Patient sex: M
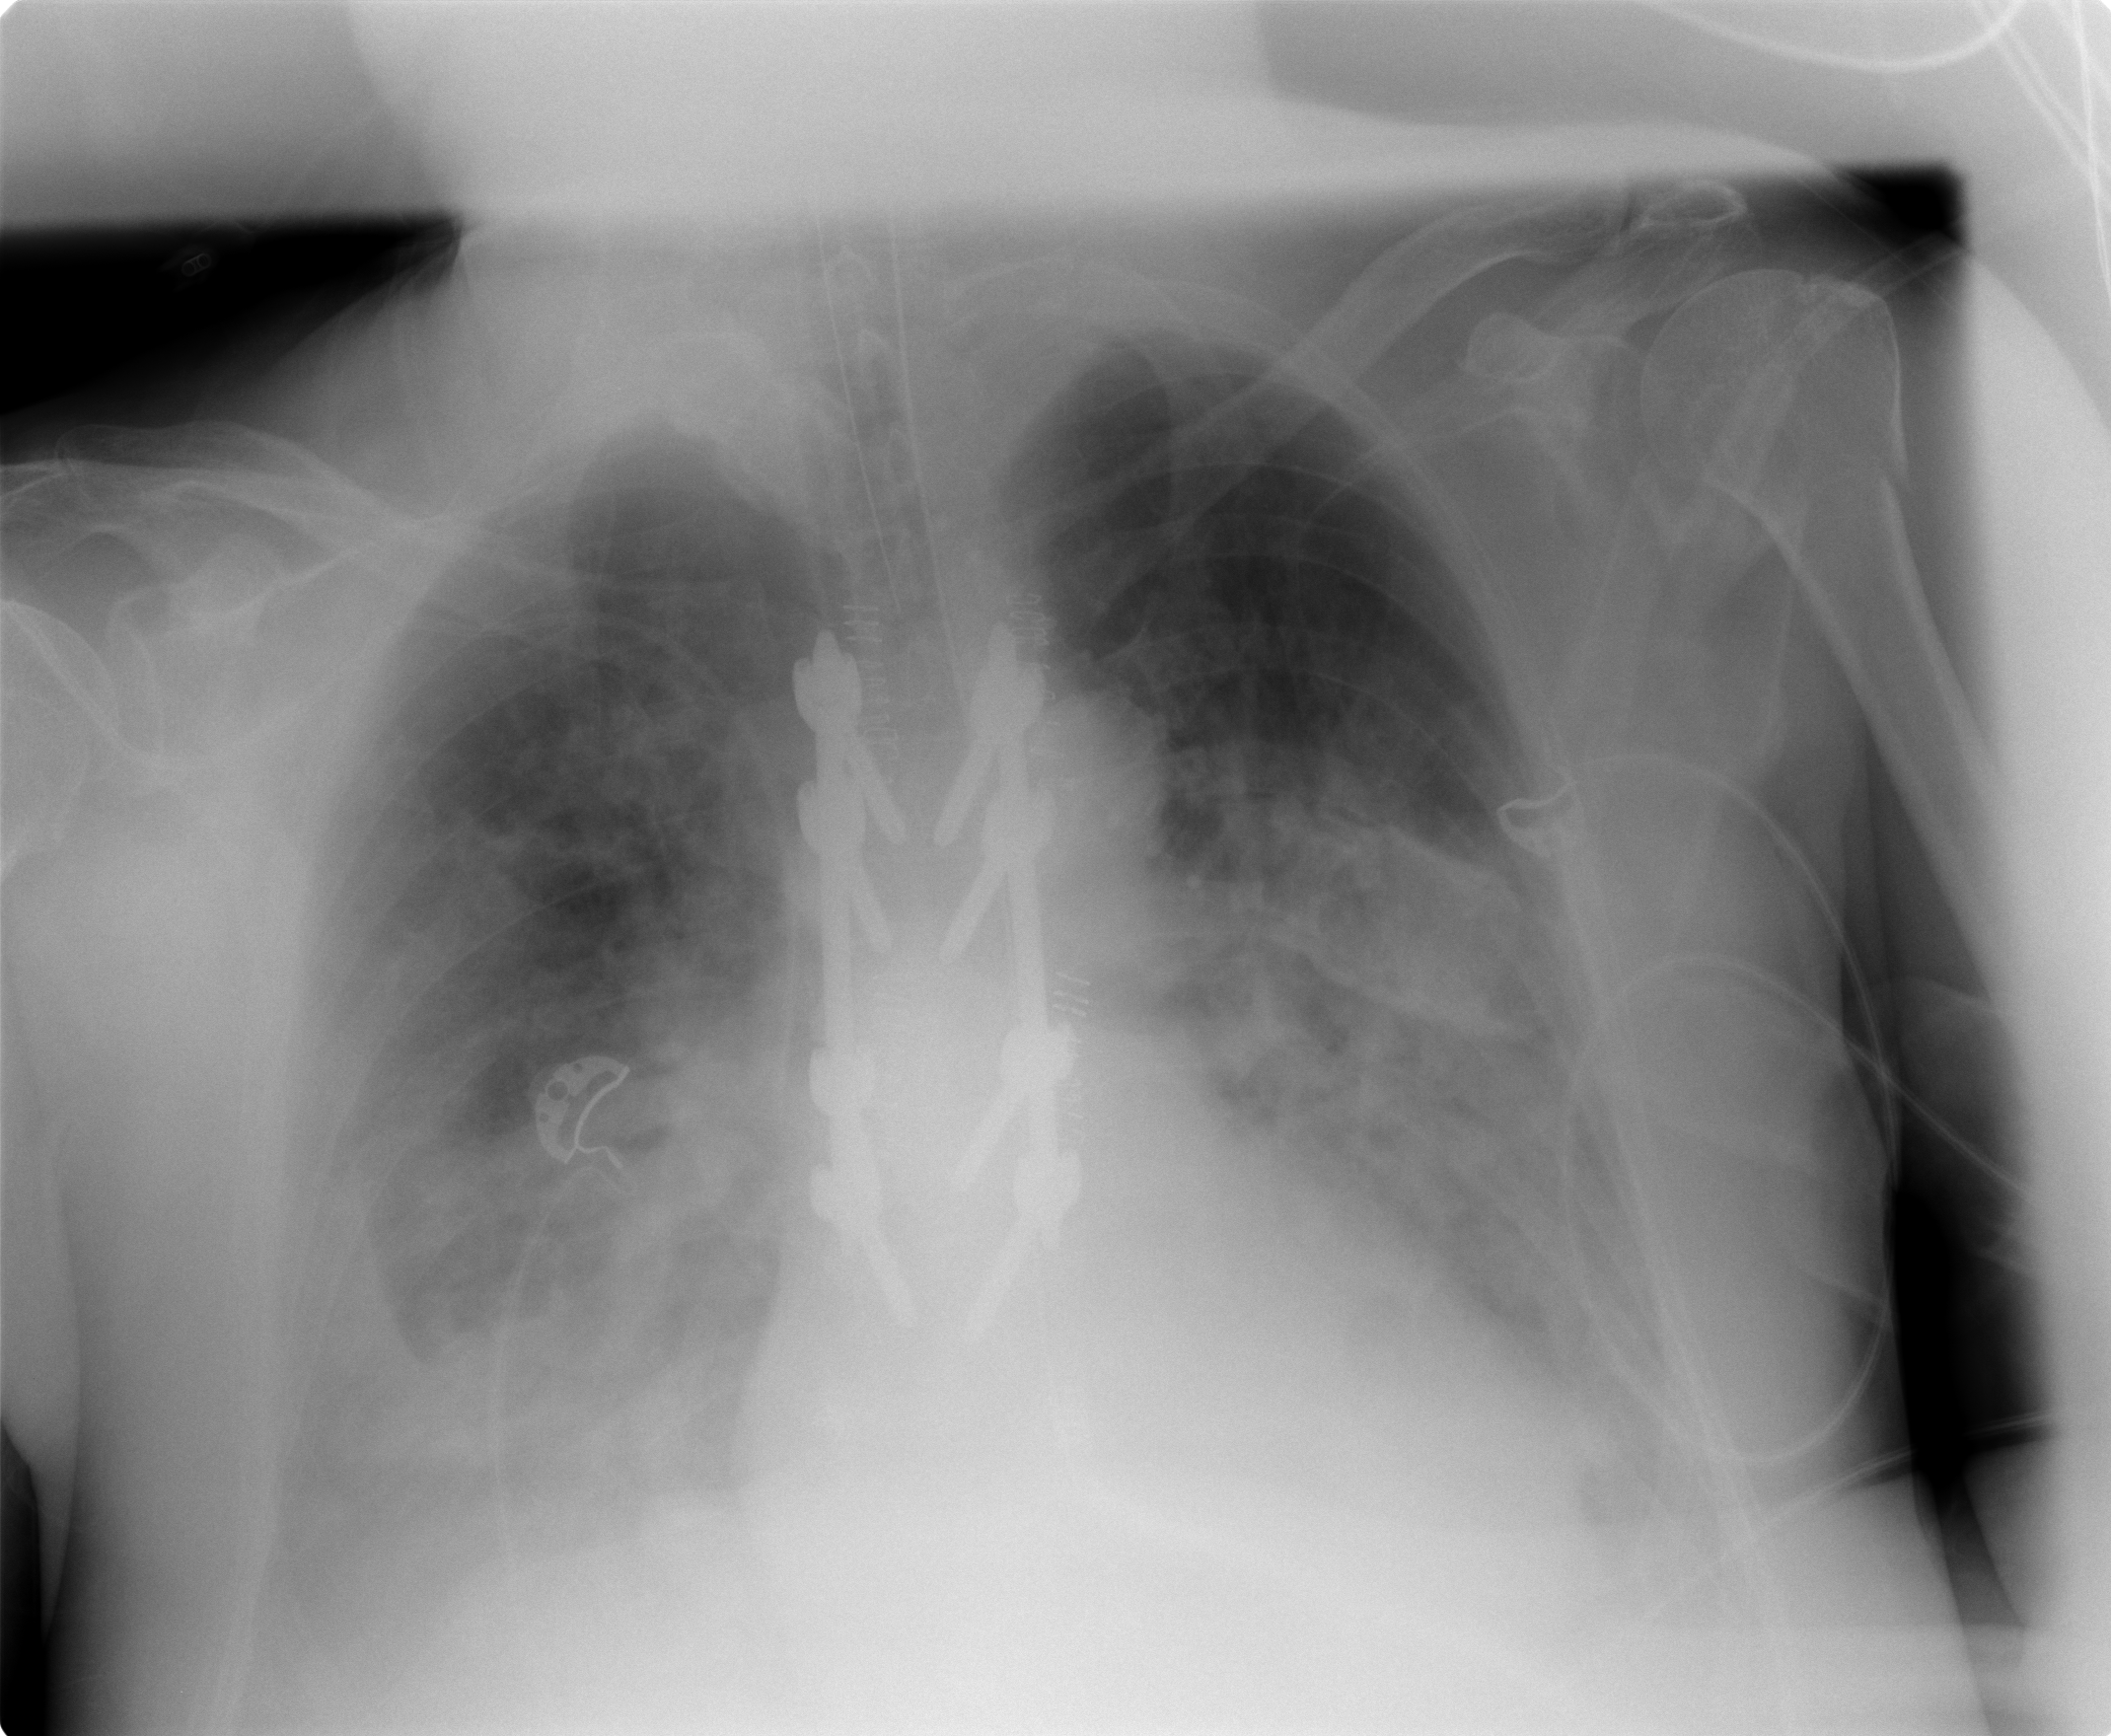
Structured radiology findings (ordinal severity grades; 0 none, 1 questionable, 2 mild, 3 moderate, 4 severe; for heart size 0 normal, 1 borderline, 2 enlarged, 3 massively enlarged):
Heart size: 1
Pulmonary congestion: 2
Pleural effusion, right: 3
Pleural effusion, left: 2
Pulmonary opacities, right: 3
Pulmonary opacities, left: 3
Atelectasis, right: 3
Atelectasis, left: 3